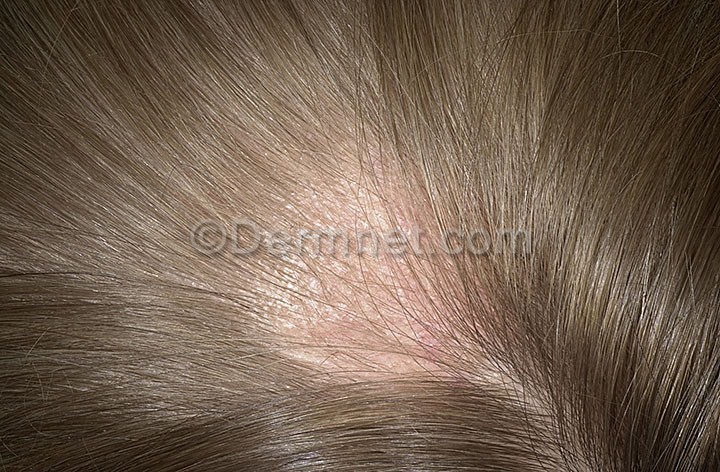
Disease: Tinea Ringworm Candidiasis and other Fungal Infections